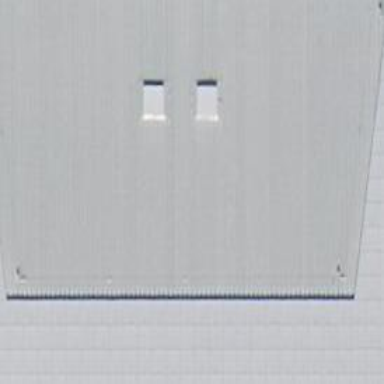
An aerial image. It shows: Close-up view of roof part of building.